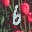
Label: 6